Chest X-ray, PA view. Patient: 27 years old, sex M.
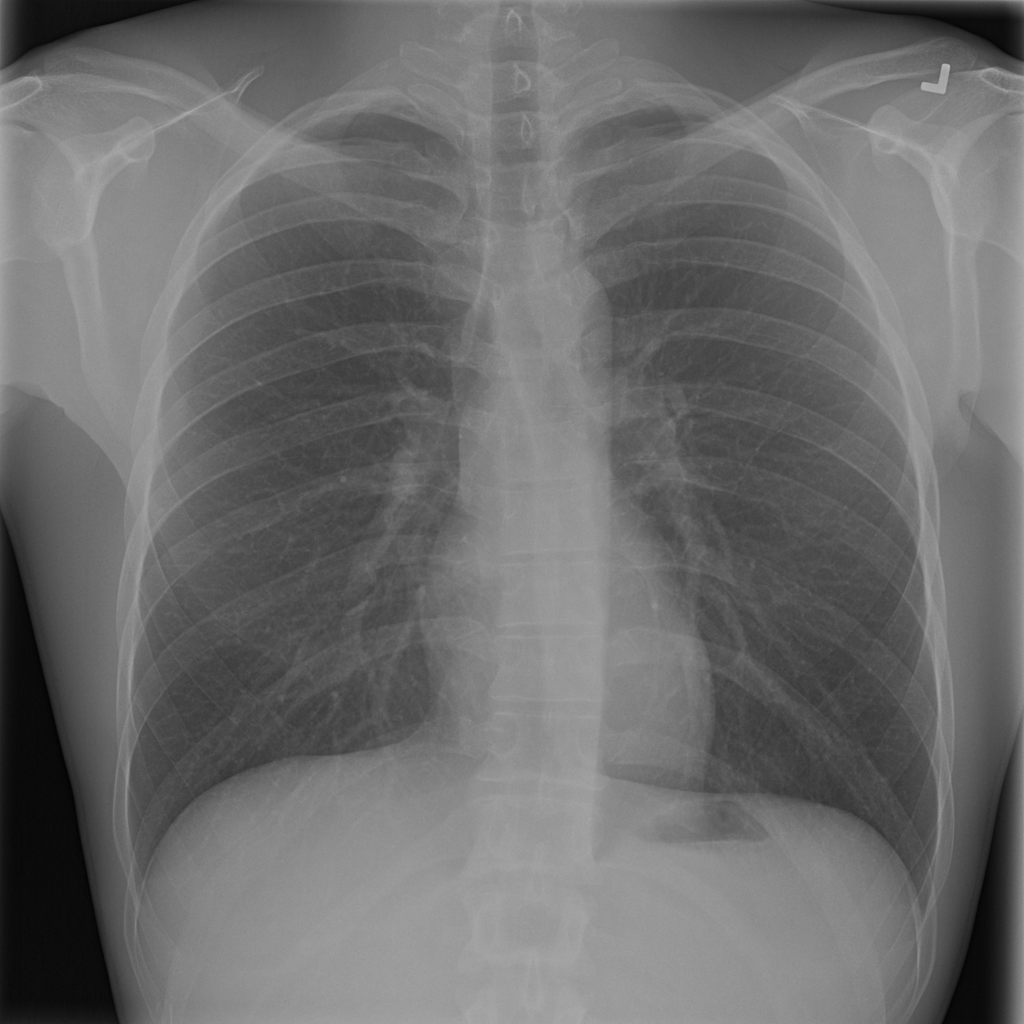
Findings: No Finding